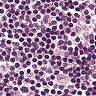
Metastatic tissue present: no